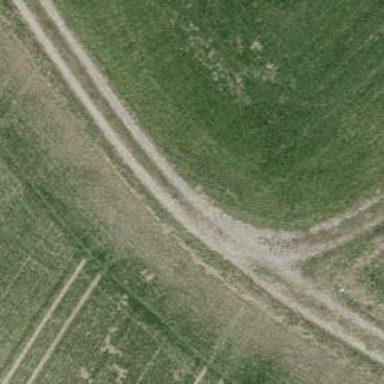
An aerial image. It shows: Track road with grade3 tracktype.